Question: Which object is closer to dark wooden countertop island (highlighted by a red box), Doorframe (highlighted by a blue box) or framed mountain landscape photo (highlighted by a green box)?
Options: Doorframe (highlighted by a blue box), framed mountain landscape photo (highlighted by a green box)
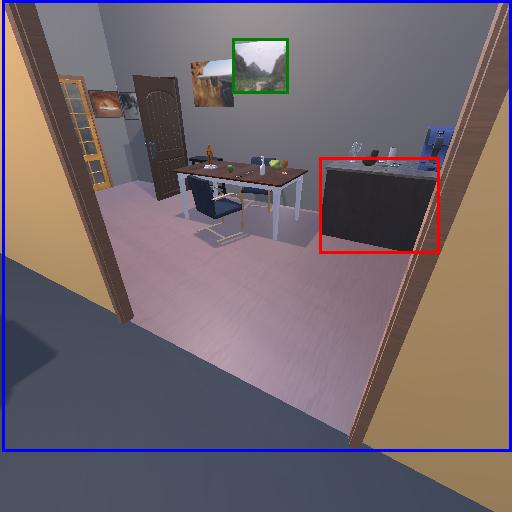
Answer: Doorframe (highlighted by a blue box)